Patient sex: M
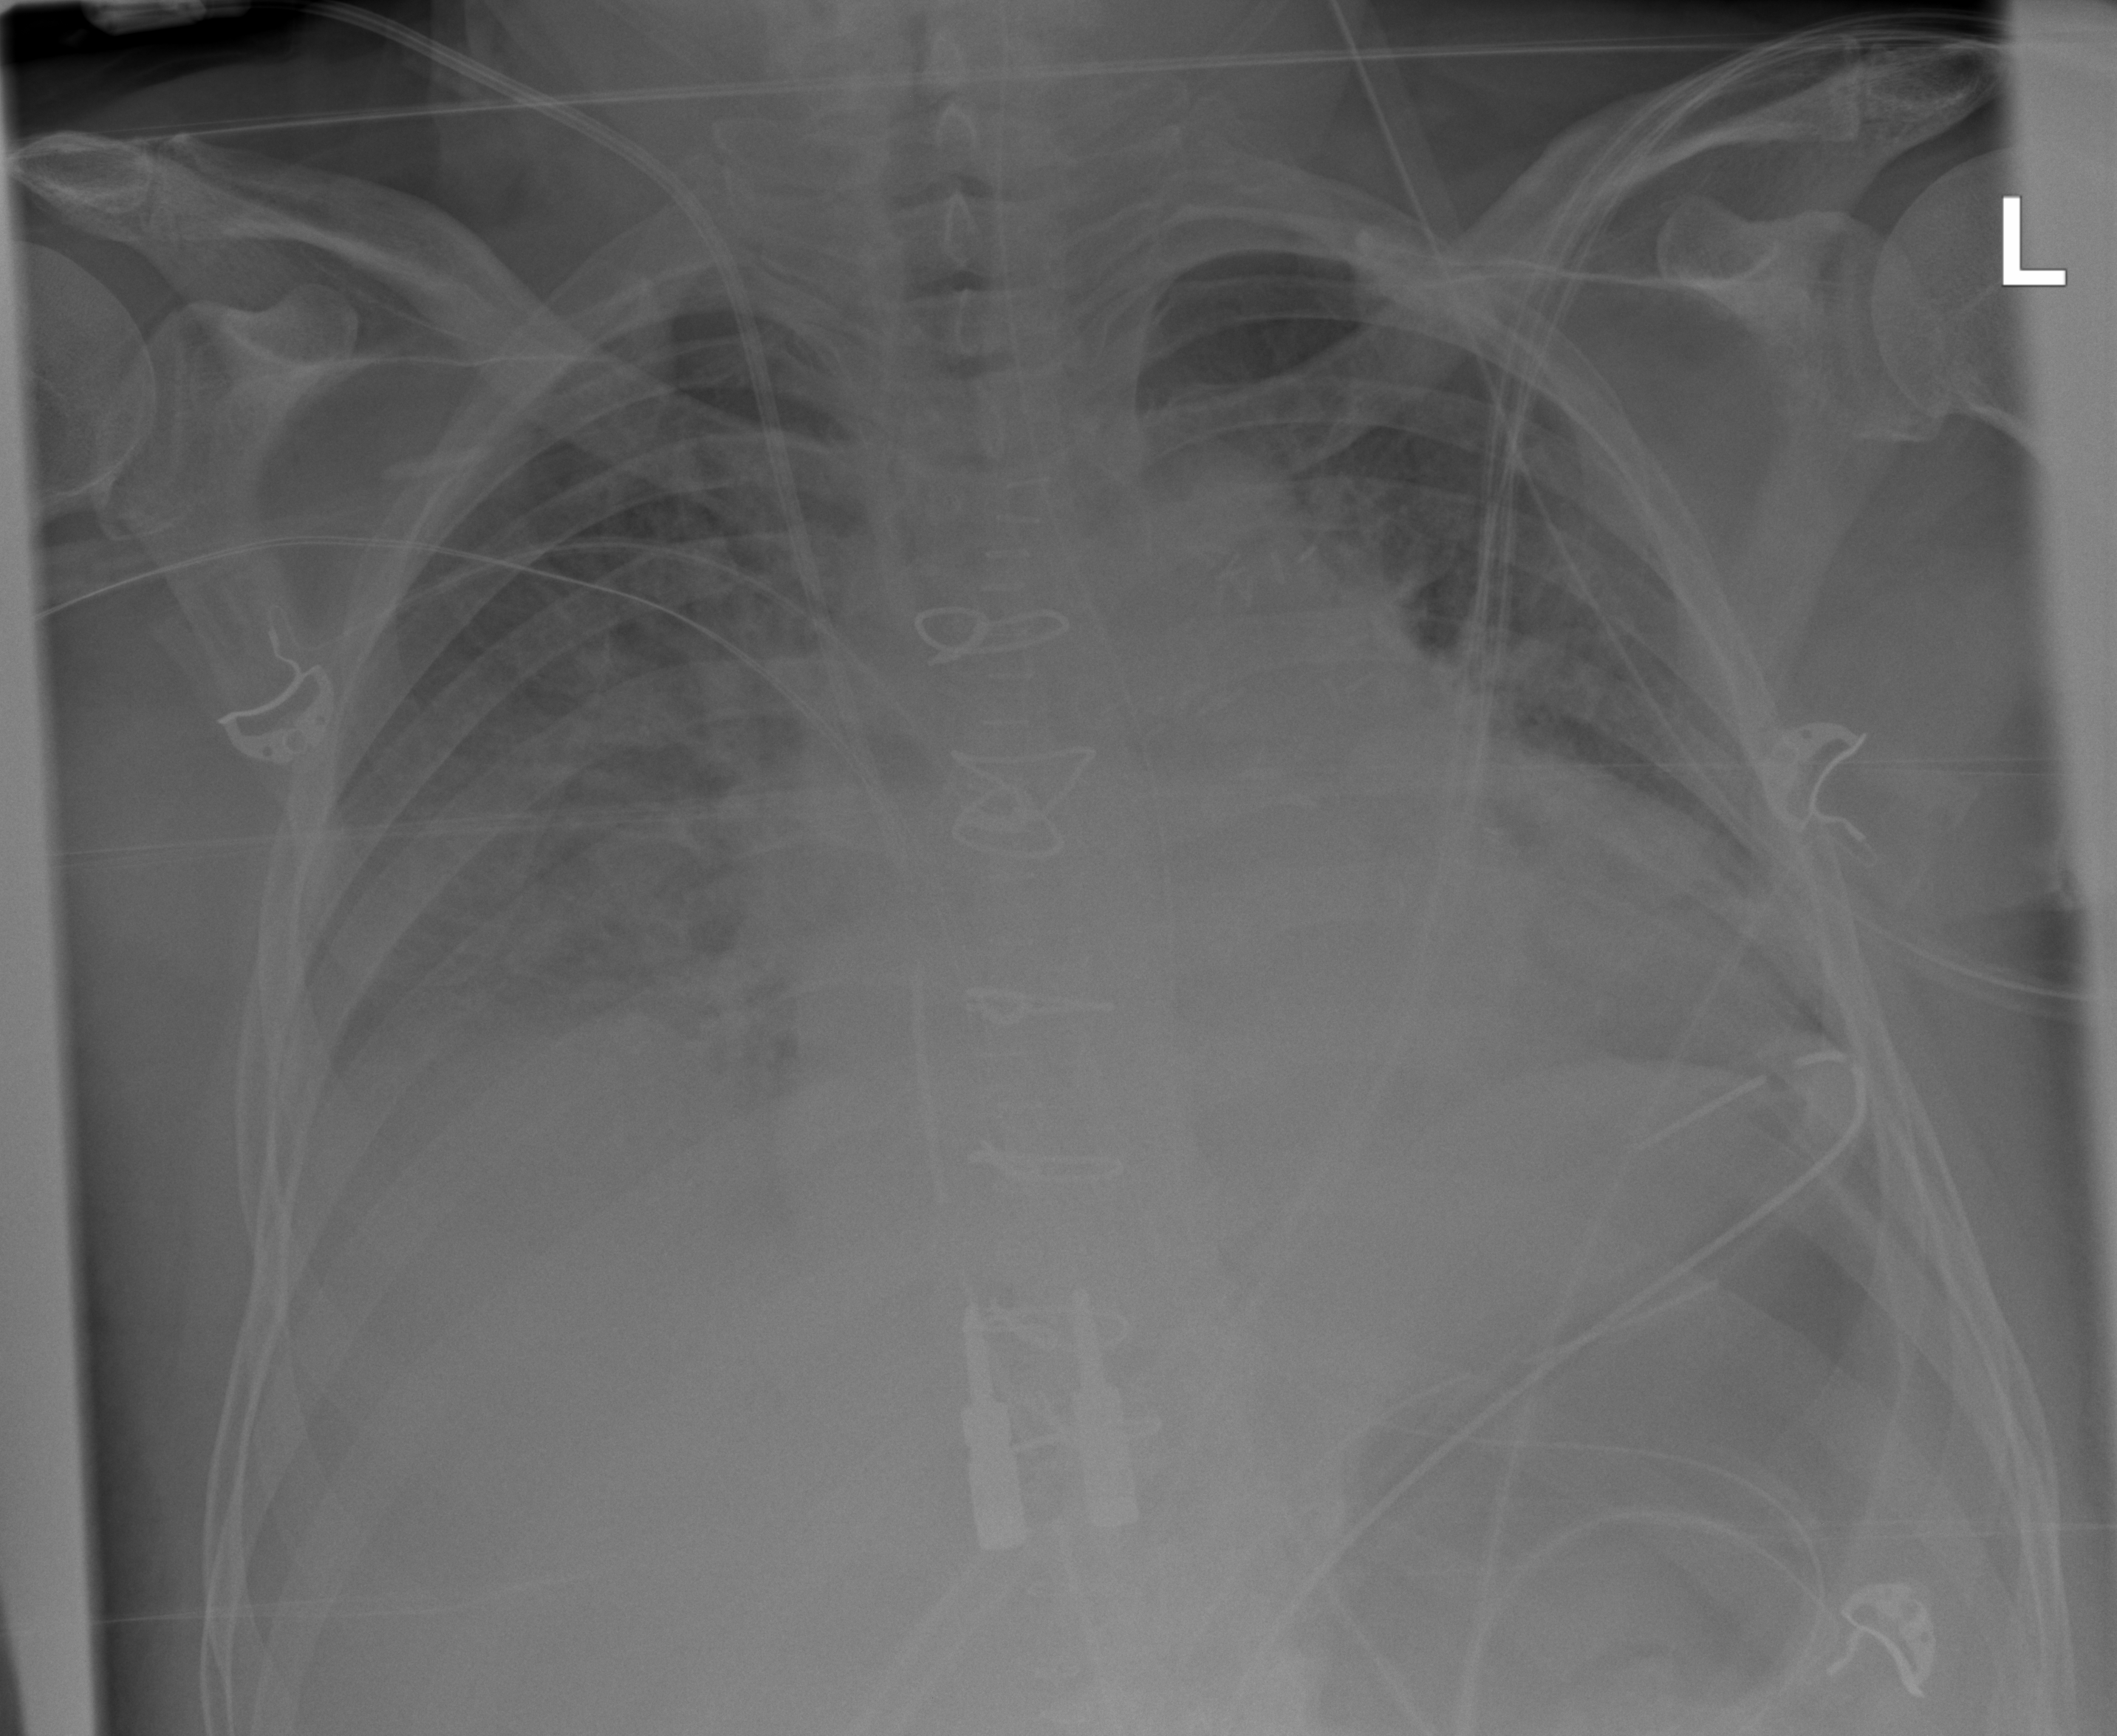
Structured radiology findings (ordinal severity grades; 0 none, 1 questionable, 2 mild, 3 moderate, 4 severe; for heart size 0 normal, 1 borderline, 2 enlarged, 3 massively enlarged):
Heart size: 3
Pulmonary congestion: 2
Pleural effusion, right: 2
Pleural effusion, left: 2
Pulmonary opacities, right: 2
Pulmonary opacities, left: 2
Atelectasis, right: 3
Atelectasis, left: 3